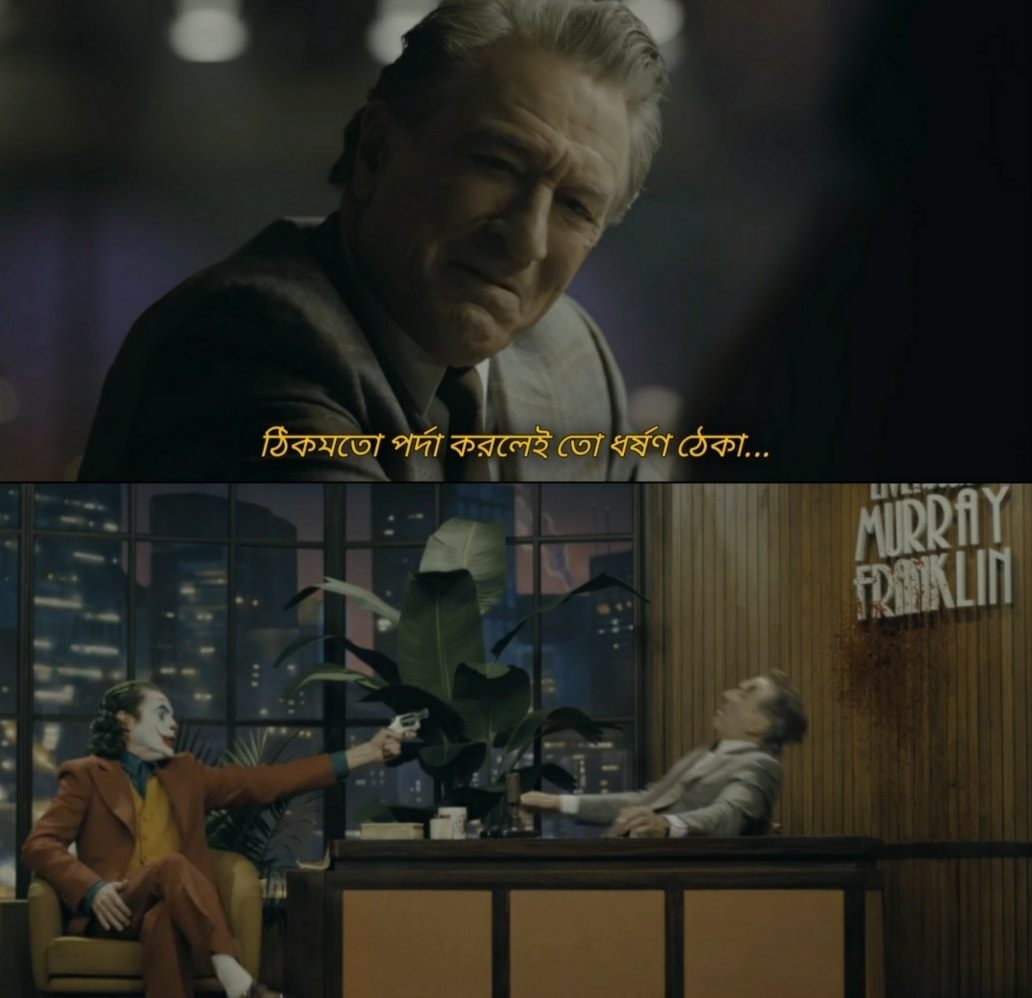
Caption:  ঠিকমতো পর্দা করলেই তো ধর্ষণ ঠেকা ...
Label: hate